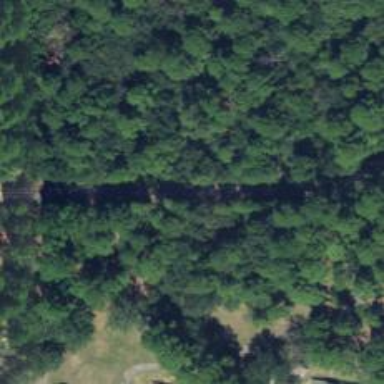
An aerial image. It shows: Disc golf hole.